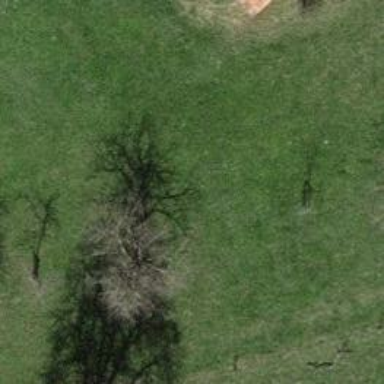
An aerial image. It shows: Beautiful tree in nature.